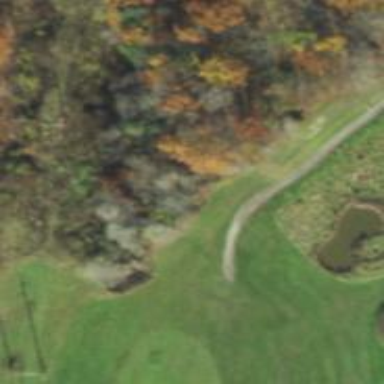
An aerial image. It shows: Path used for both walking and golf.